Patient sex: M
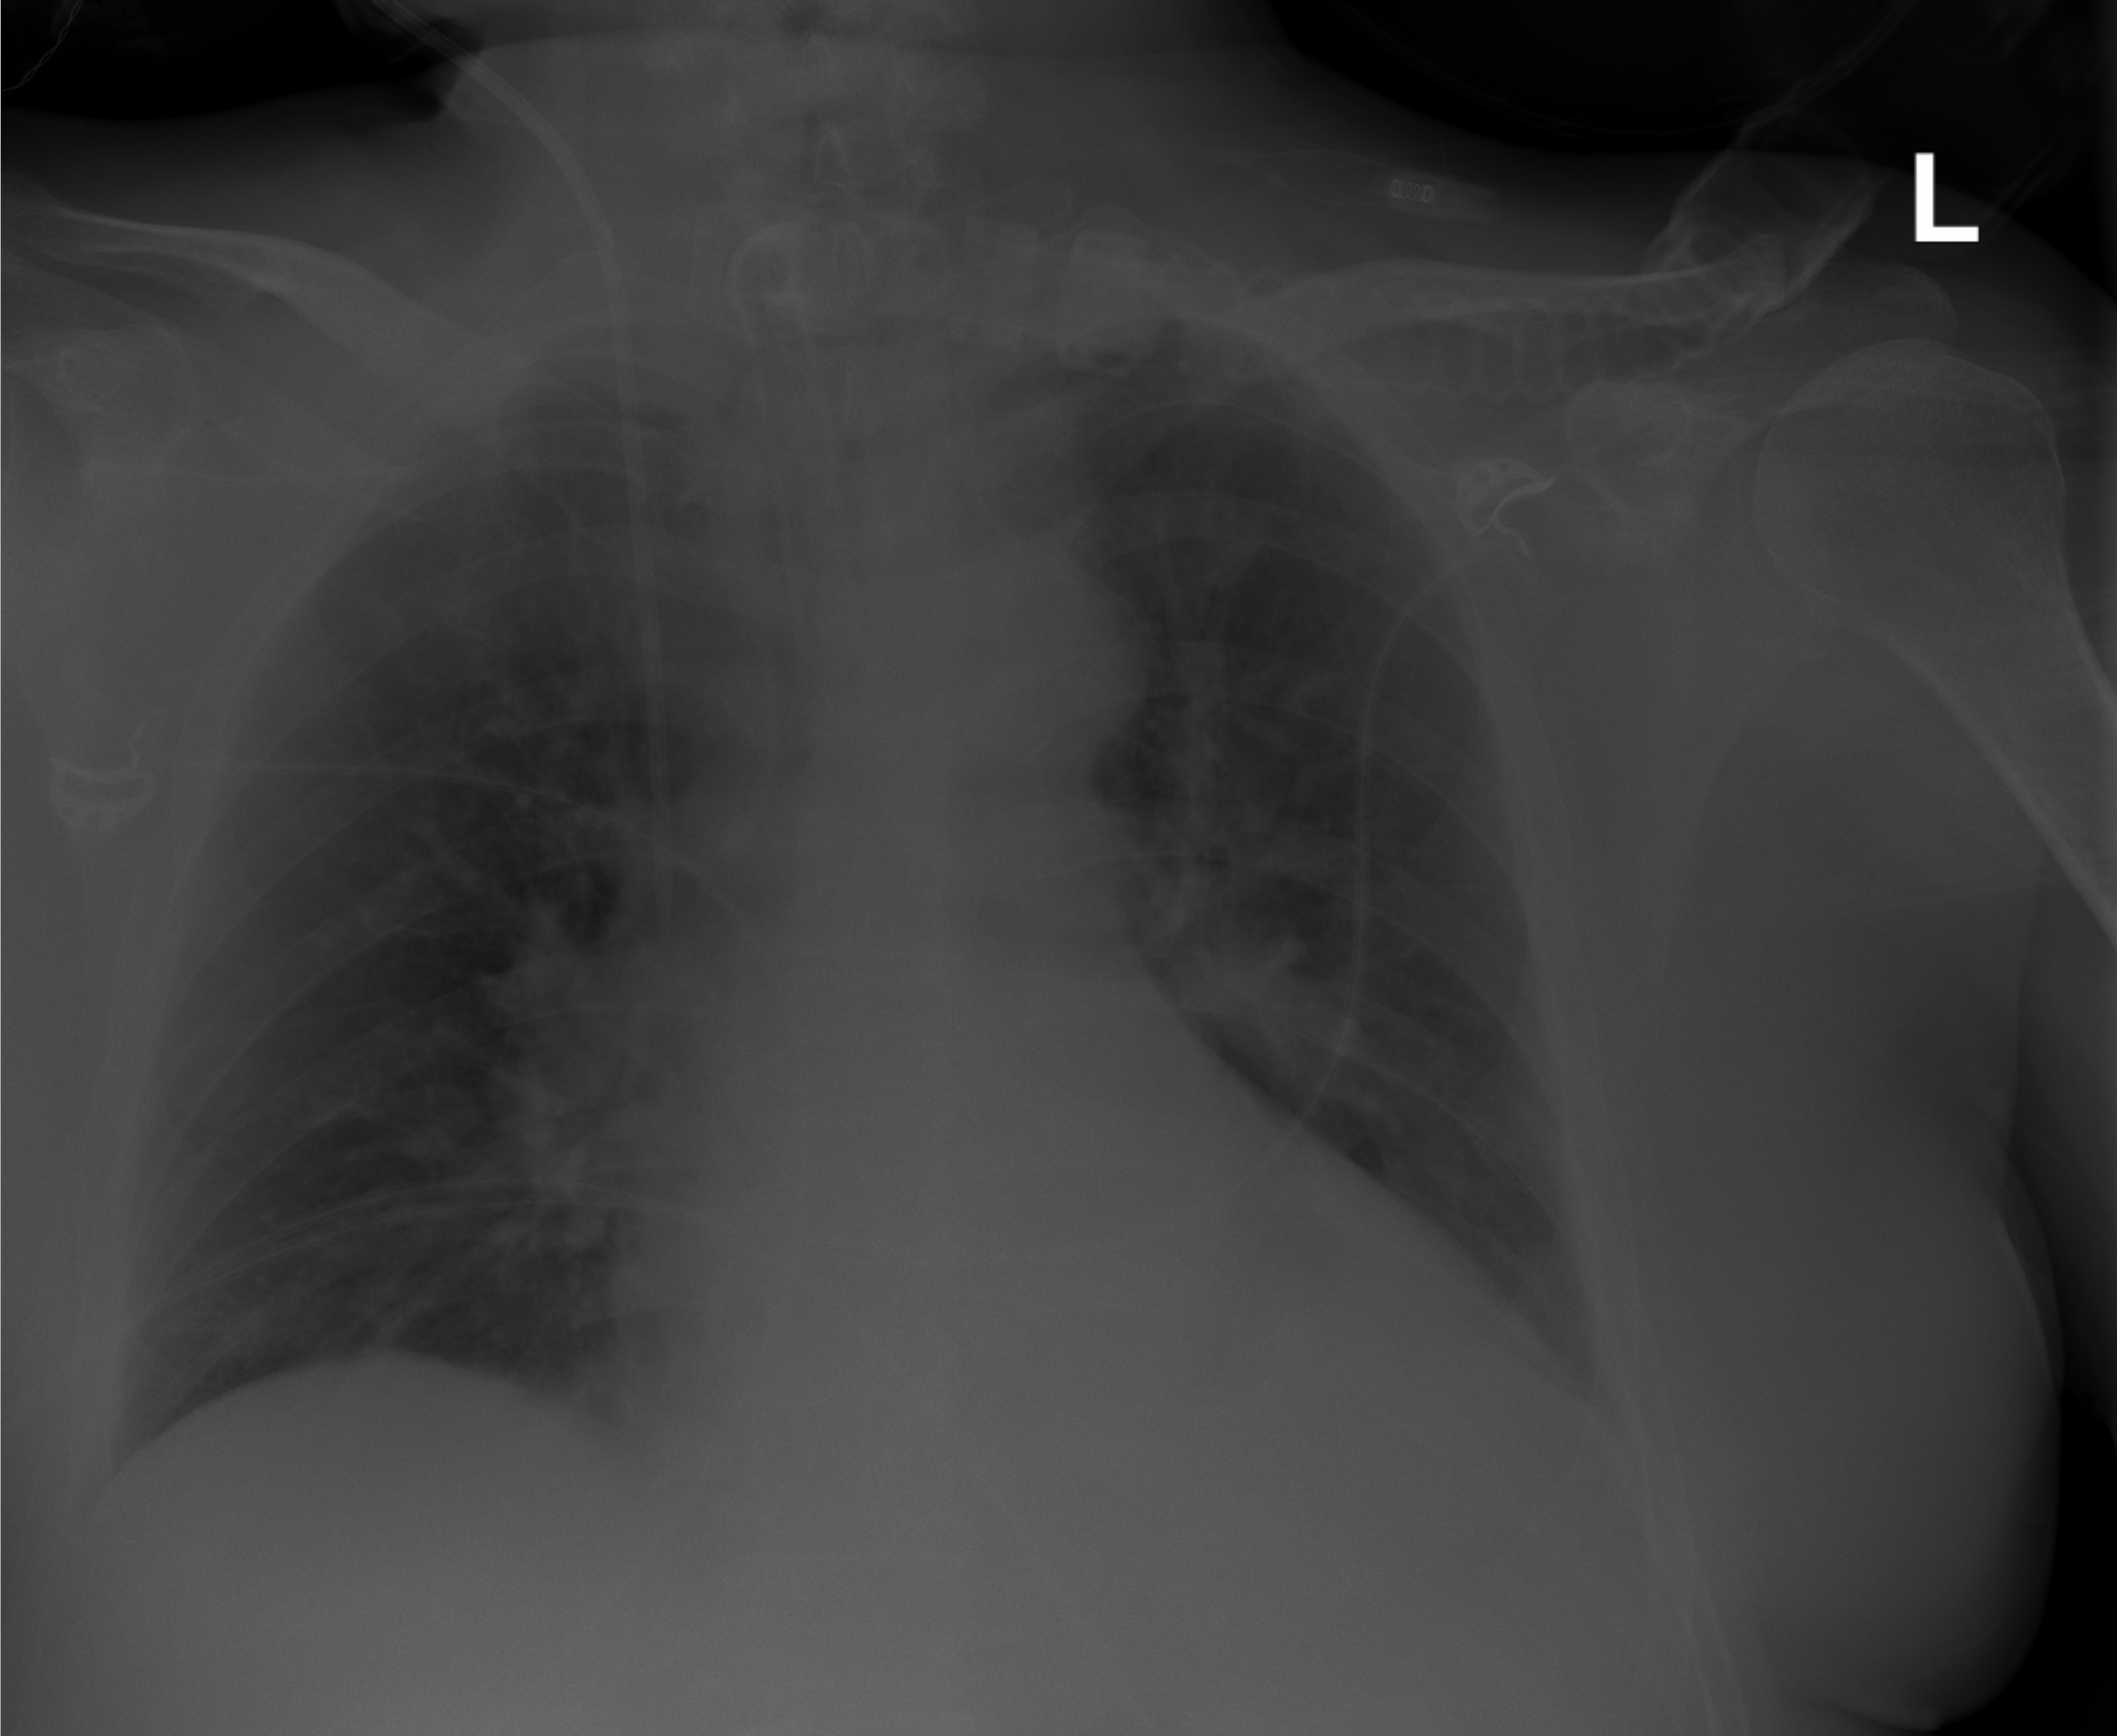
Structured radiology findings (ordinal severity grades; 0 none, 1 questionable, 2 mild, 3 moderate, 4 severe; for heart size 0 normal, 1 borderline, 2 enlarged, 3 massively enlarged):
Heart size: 0
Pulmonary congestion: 0
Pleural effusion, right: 1
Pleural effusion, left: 2
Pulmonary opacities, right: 0
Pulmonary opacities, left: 0
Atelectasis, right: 1
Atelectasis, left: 2